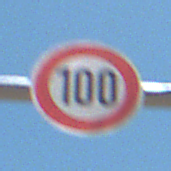
Verkehrszeichen: Geschwindigkeit100
Umgebung: Outdoor, Nature
Tageszeit: Midday
Wetter: Clear
Licht: Natural
Jahreszeit: NotSpecified
Kontrast: HighContrast